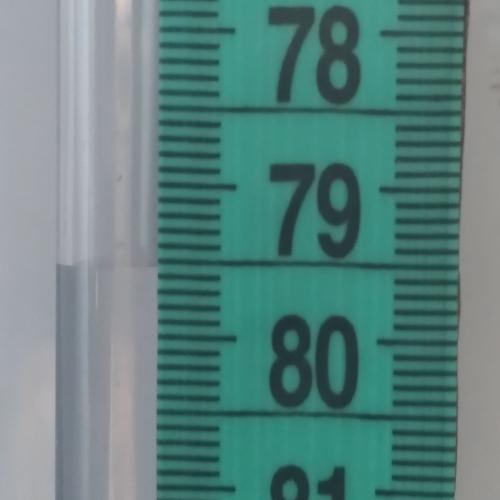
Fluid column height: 79.6 cm